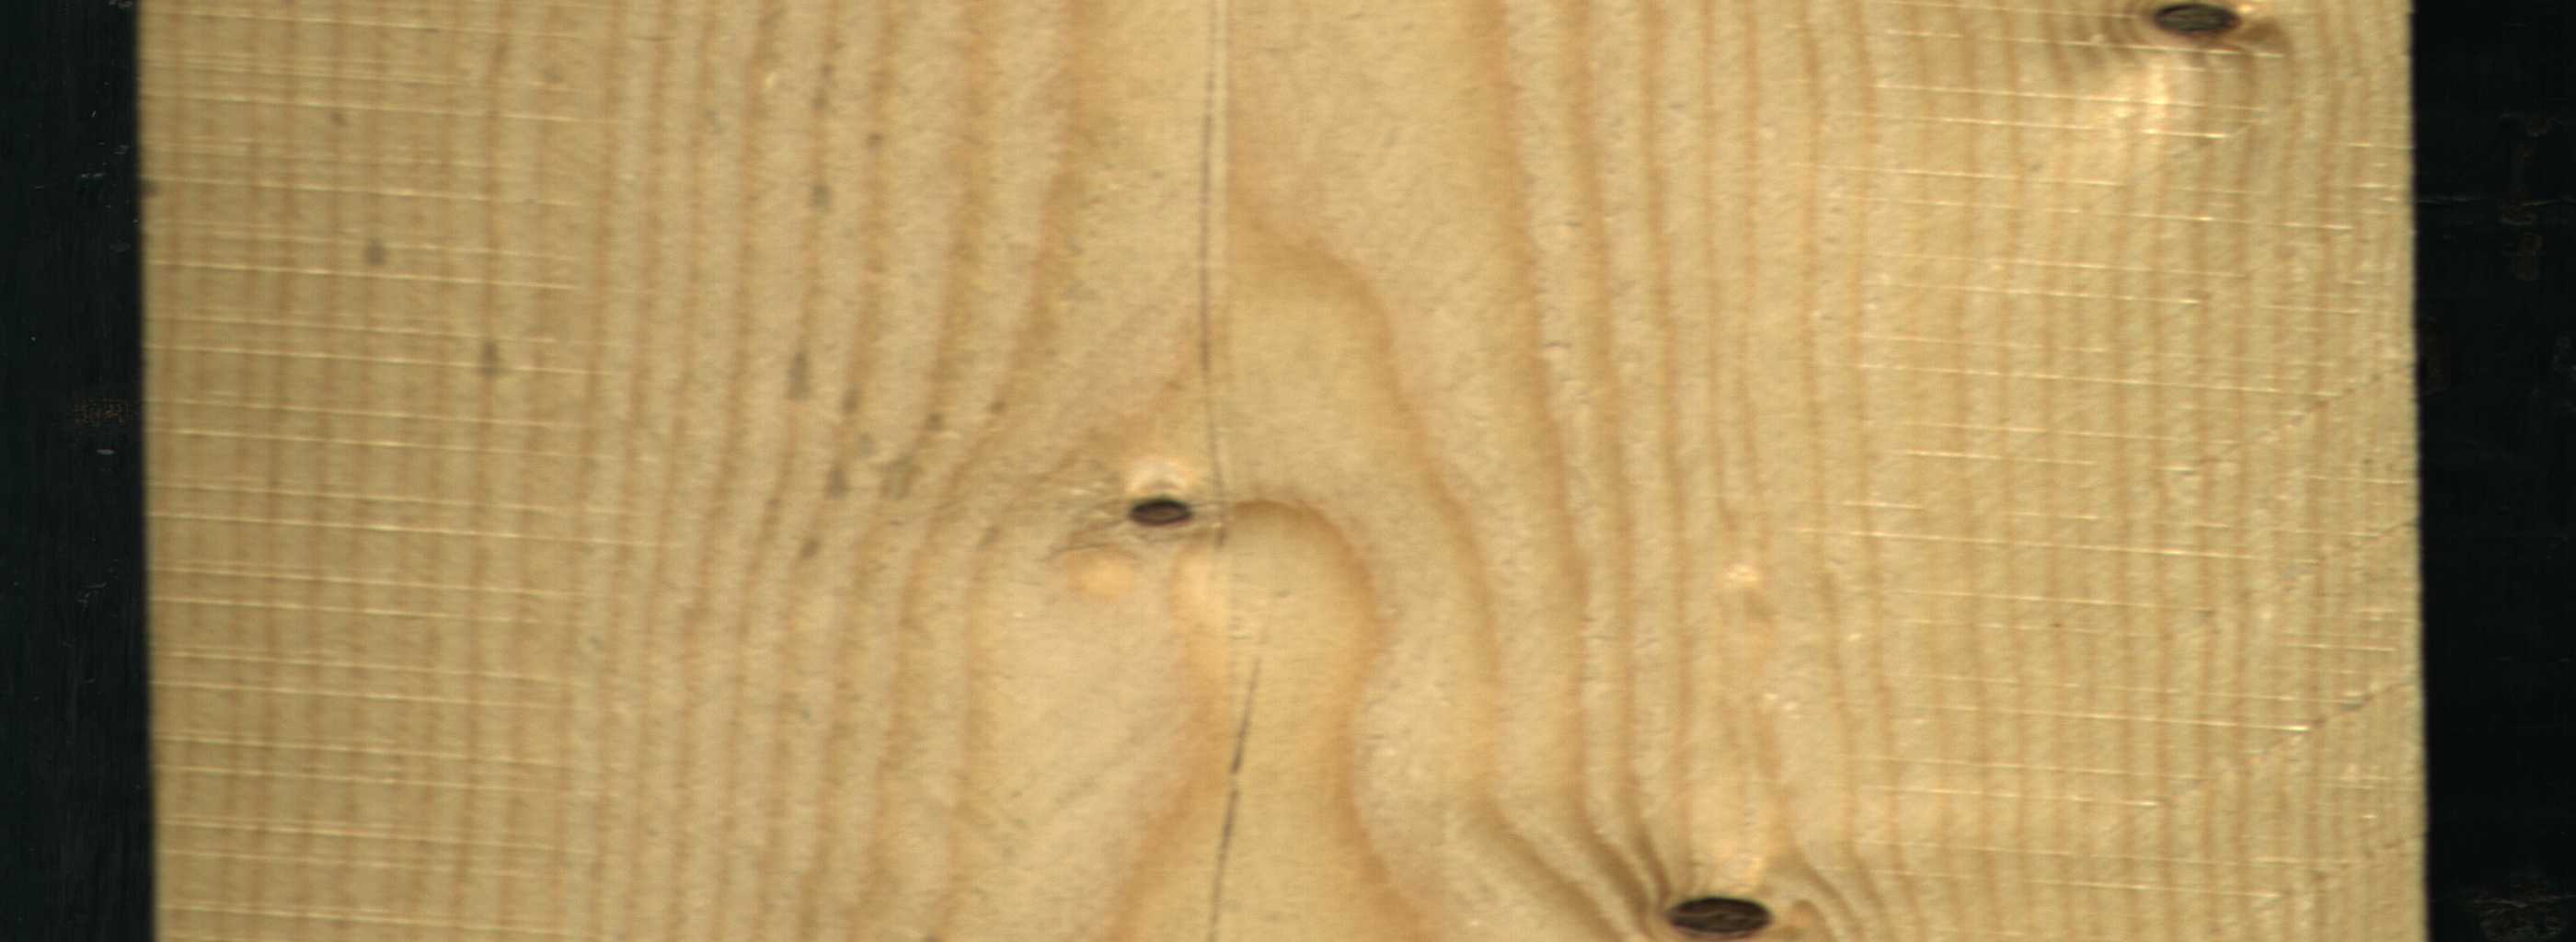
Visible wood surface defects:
Dead_Knot
Dead_Knot
Dead_Knot